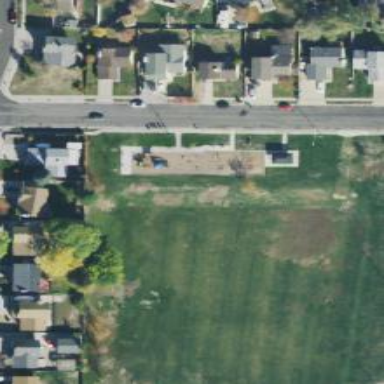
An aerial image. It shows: Springy playground.